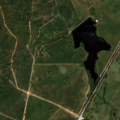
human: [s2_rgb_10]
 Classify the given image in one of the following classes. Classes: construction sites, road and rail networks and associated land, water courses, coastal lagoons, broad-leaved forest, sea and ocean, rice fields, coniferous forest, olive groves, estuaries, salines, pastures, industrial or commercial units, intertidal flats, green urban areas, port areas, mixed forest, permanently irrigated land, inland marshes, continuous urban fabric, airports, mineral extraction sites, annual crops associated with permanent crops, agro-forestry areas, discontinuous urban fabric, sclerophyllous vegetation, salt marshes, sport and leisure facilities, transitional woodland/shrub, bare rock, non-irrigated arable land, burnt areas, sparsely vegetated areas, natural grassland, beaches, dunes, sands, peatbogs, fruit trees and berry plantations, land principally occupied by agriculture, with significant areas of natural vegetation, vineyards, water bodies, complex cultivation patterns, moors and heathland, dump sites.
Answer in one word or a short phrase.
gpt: continuous urban fabric